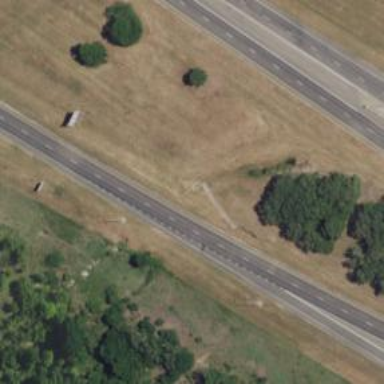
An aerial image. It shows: Motorway junction.